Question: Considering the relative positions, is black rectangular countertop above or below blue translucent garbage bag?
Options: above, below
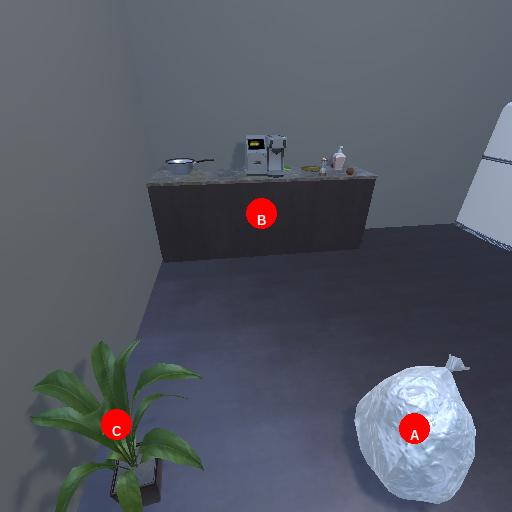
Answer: above